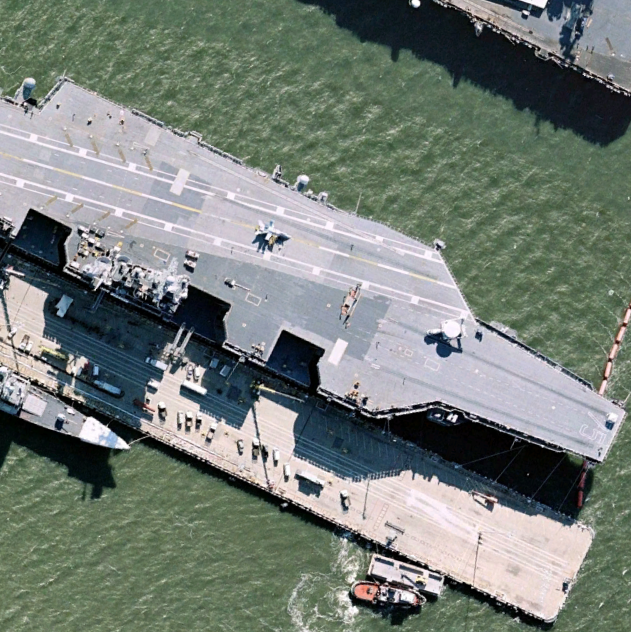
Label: Nimitz-class_aircraft_carrier